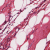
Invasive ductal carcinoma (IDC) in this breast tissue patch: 0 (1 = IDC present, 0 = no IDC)